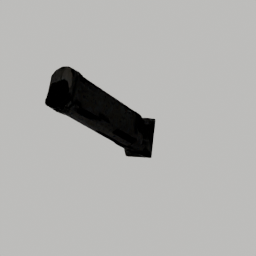
Label: architecture